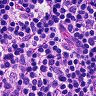
Metastatic tissue present: no